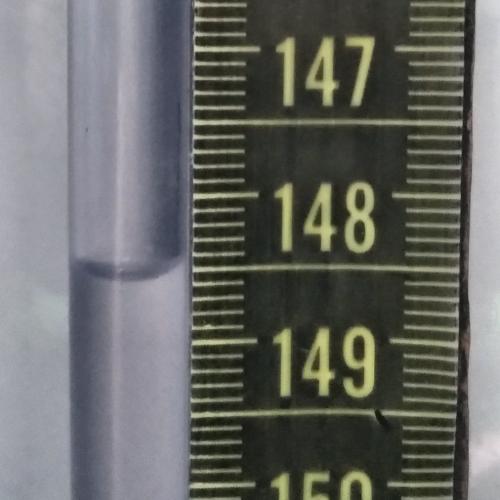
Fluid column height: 148.5 cm